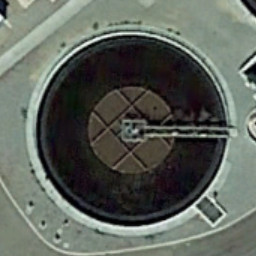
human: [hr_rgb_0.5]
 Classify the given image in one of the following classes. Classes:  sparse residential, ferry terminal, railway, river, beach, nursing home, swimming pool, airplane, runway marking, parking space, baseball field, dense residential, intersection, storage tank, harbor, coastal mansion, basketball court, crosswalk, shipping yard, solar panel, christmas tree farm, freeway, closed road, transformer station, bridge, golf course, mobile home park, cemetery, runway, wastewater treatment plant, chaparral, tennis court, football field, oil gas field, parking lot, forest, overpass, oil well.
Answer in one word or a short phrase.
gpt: wastewater treatment plant